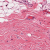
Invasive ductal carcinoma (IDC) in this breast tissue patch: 0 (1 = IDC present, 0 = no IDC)